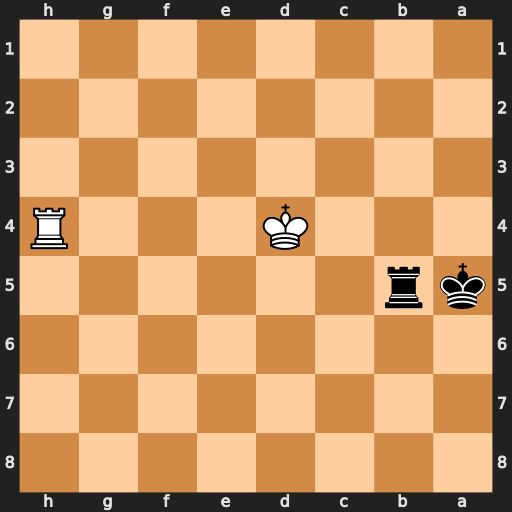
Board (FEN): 8/8/8/kr6/3K3R/8/8/8
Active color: b
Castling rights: -
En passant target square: -
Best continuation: Rb4+ Kd5 Rxh4